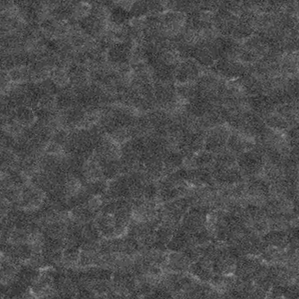
Label: frost